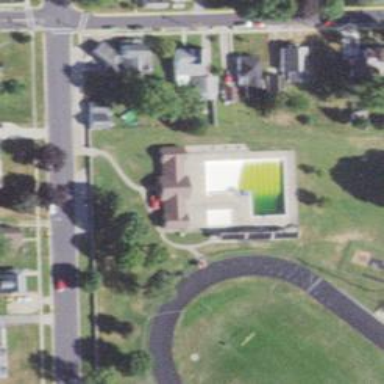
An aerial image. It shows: Swimming sports centre in building.